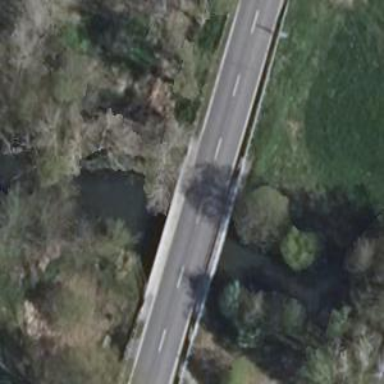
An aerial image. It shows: Secondary road crossing bridge with asphalt surface.